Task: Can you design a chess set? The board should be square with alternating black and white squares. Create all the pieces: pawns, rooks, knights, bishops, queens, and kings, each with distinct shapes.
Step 3759:
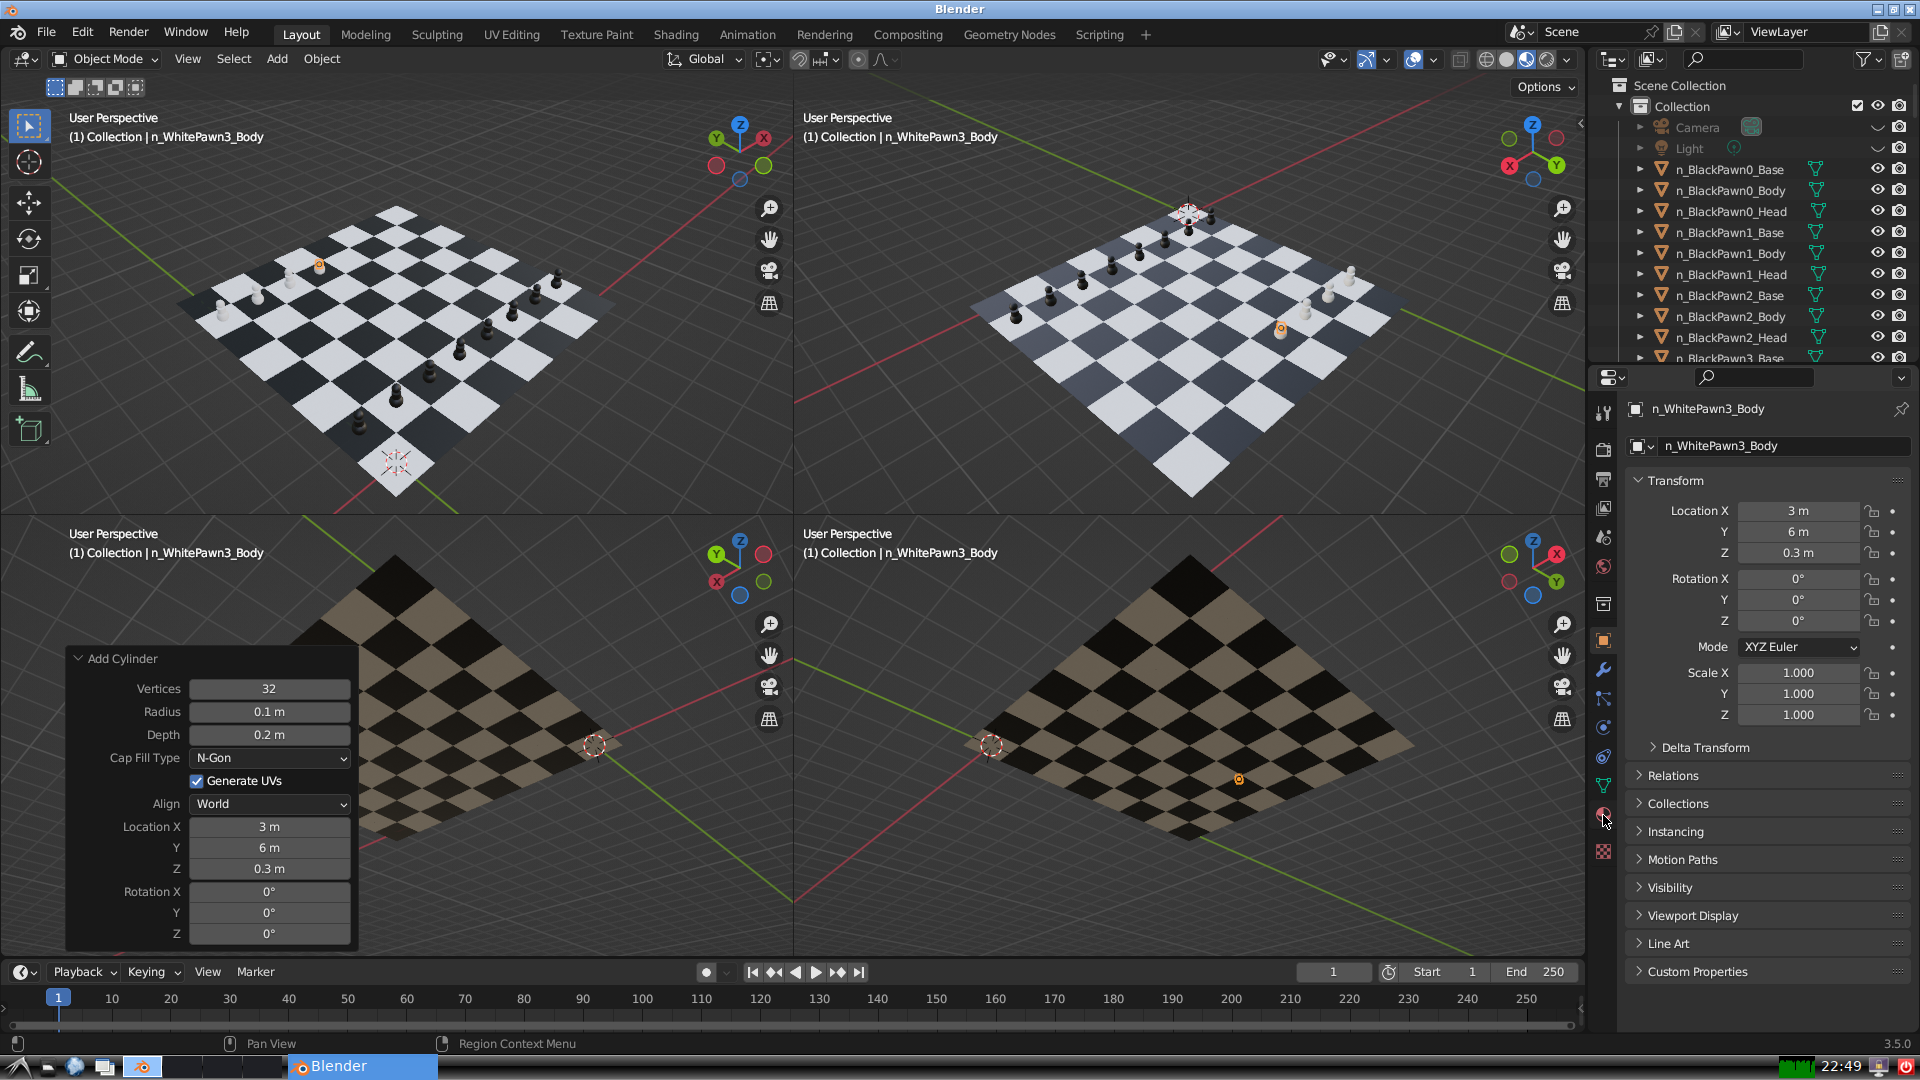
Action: click: no